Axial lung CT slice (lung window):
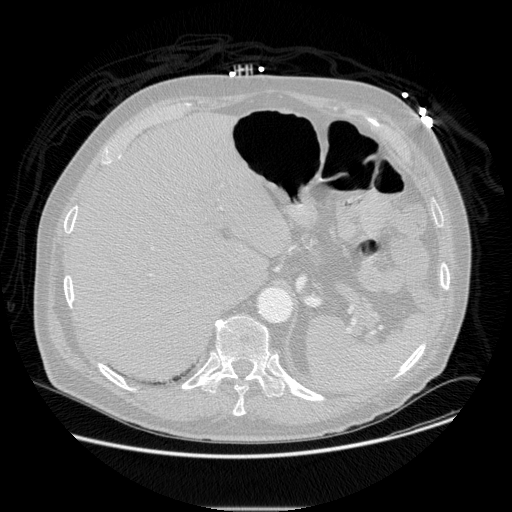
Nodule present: no